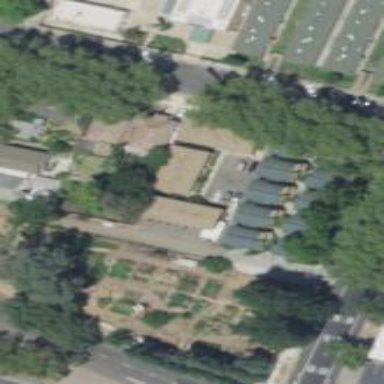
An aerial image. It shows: Community garden providing leisure land.